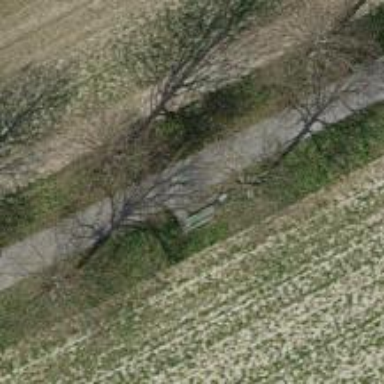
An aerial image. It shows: Bench for seating.